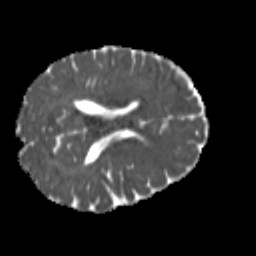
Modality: MD
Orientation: axial
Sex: male
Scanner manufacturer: siemens
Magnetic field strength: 3 T
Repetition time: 5 s
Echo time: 0.07 s